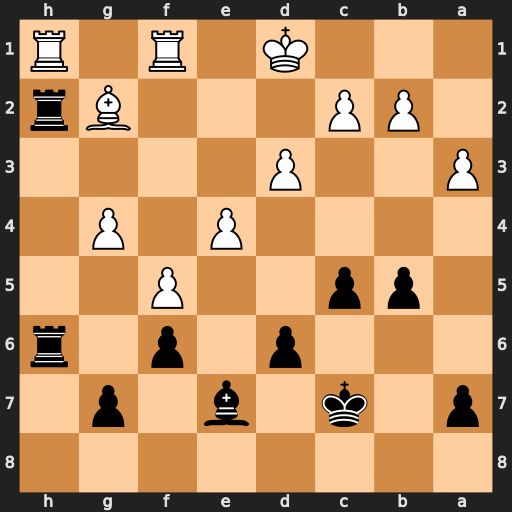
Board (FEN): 8/p1k1b1p1/3p1p1r/1pp2P2/4P1P1/P2P4/1PP3Br/3K1R1R
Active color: b
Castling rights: -
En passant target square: -
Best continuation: Rxg2 Rxh6 gxh6